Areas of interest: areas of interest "Suzhou Longxiang Wisdom Driving School (Mudu Campus)"
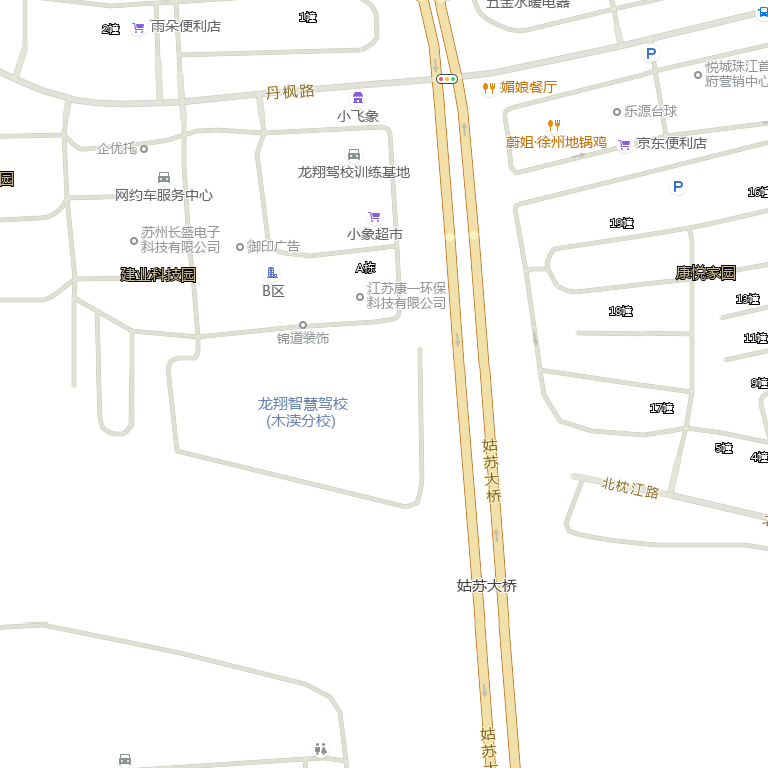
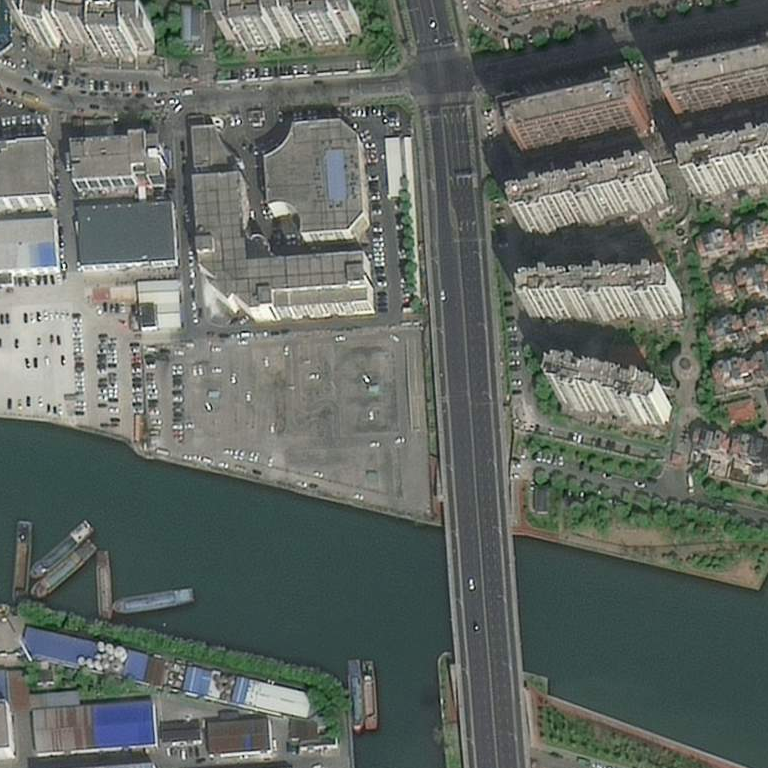